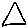
Label: triangle